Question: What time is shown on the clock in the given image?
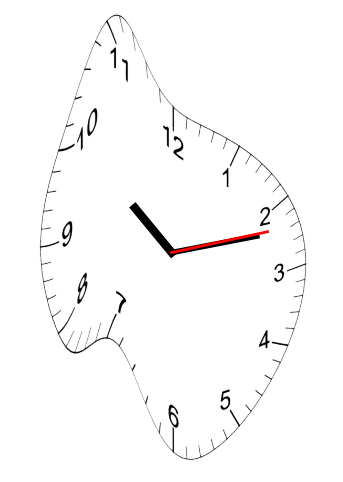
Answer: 10:12:12